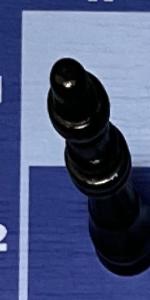
Label: Queen_Black